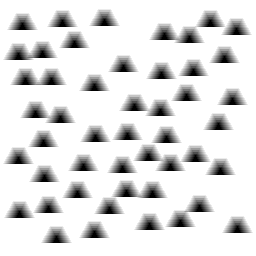
Squares: 0
Triangles: 48
Stars: 0
Total shapes: 48